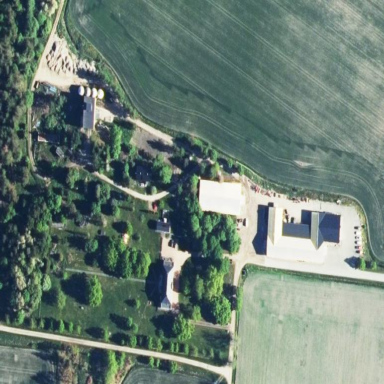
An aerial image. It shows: Farmyard in rural farm setting.